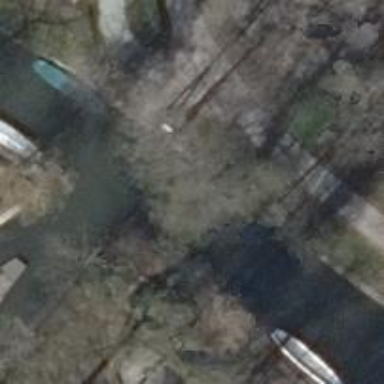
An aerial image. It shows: Canal.